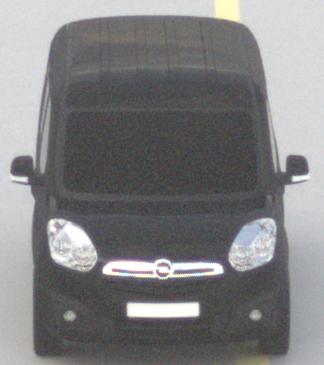
Make: Opel
Model: Combo Combi L1H1 1.4
Detailed model: Combo (D) Combi
Model produced from: 2012/01
Model produced until: 2013/11
Doors: 5
Color: black
Road condition: dry road
Daytime: midday
Contrast: low contrast